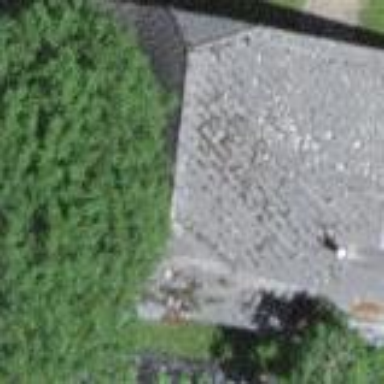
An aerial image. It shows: Barn.